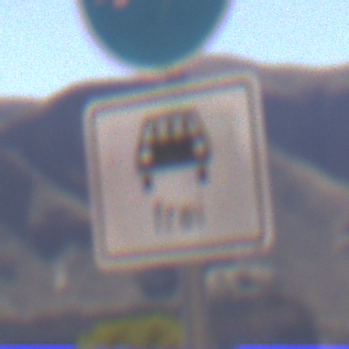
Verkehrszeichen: MehrfachbesetzePersonenkraftwagenFrei
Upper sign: Busssonderstreifen
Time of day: Midday
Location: Outdoor (Nature)
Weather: Clear
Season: NotSpecified
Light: Natural